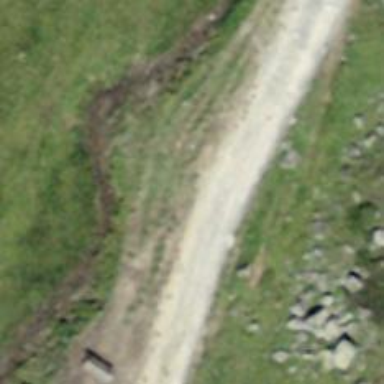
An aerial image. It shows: Brown bench.